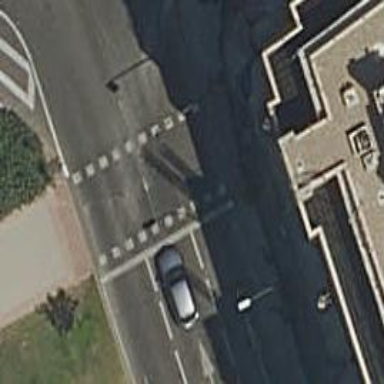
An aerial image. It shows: Road crossing with traffic signals.